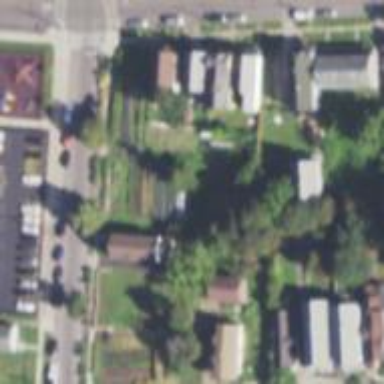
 leisure land intended for communal use."